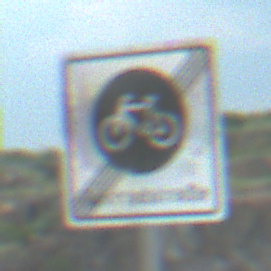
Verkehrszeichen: EndeFahrradstrasse
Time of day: MorningAfternoon
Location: Outdoor (Nature)
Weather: PartlyCloudy
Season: NotSpecified
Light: Natural